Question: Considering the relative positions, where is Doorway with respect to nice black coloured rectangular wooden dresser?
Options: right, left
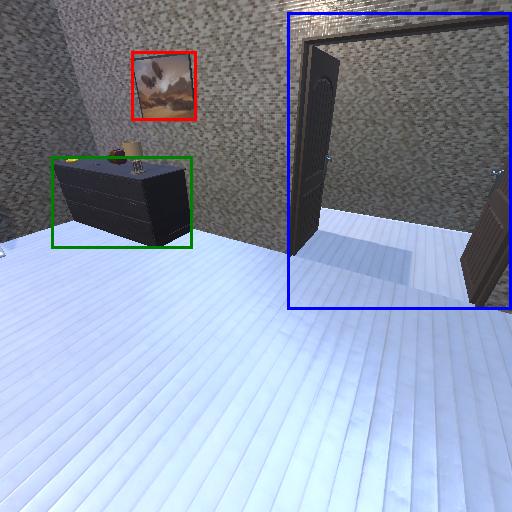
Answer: right